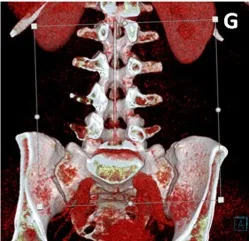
(F,G) Three-dimensional (3D) reconstructions. There is no local compression of neurological elements.
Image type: radiology (ct)